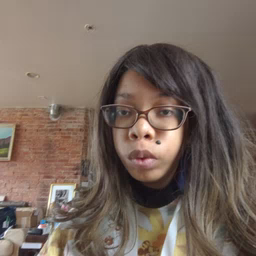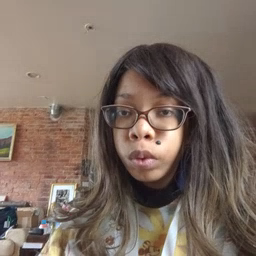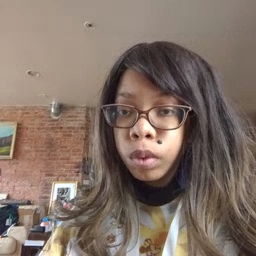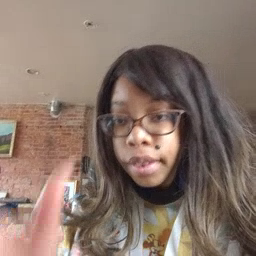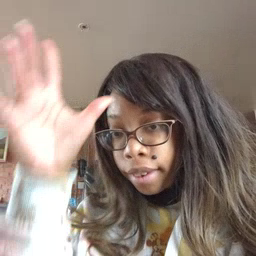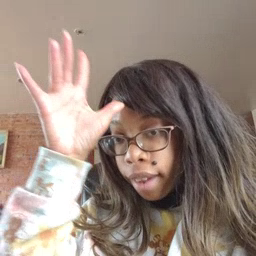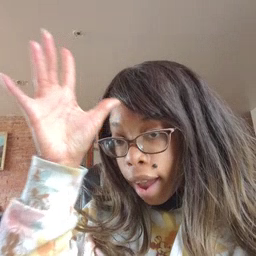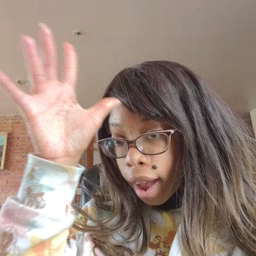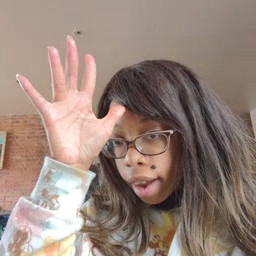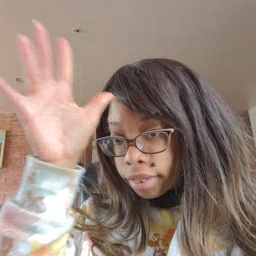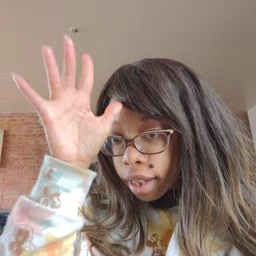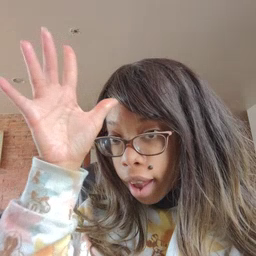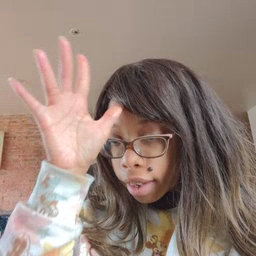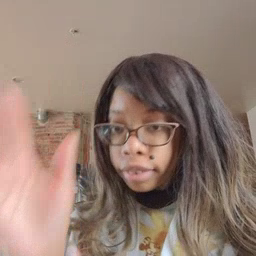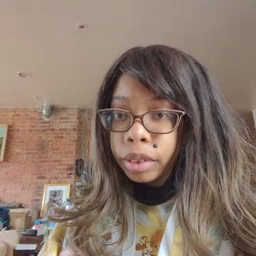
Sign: dad